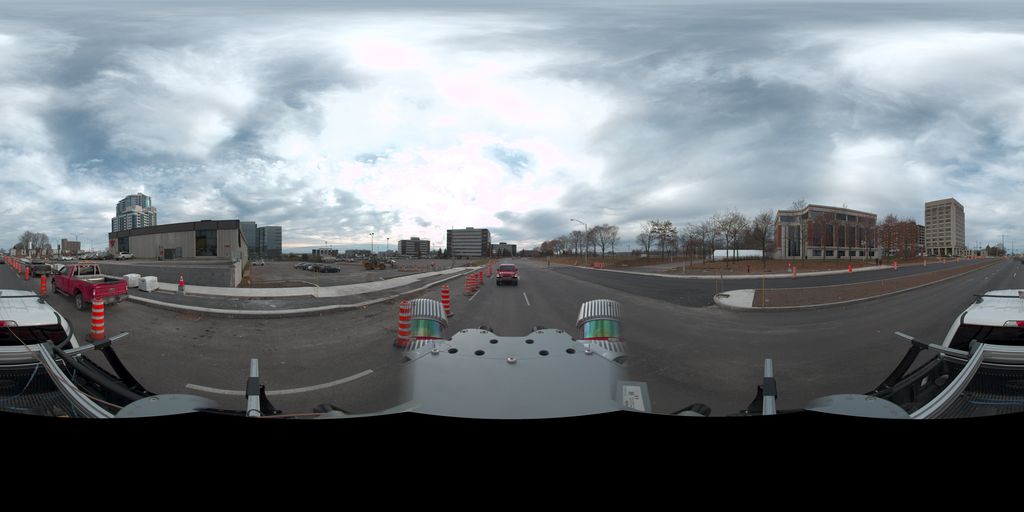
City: quebec_city